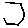
Label: hexagon